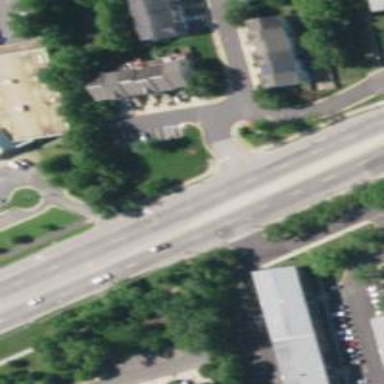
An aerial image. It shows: Stop road.